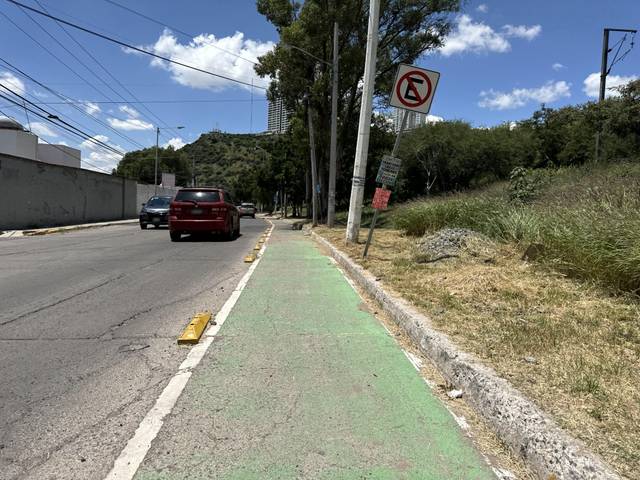
Region: Mexico
Coordinates: 20.603, -100.362